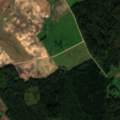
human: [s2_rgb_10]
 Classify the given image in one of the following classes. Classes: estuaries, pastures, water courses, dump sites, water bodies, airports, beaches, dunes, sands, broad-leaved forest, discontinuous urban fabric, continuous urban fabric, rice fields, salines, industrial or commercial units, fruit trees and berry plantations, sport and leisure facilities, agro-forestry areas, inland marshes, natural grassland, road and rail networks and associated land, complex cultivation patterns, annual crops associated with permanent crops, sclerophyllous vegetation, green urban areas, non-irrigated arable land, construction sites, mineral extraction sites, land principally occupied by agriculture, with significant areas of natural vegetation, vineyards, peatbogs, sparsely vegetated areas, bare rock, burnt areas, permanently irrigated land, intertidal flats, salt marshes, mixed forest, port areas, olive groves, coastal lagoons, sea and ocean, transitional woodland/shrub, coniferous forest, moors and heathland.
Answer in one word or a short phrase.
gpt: non-irrigated arable land, broad-leaved forest, mixed forest